Interaction volume radius: 10 \u00c5
Interaction volume height: 15 \u00c5
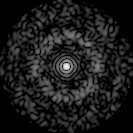
Disorder parameter: 0.8743